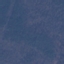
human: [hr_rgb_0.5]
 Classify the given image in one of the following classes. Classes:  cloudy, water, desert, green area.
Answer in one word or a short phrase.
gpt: green area